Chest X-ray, PA view. Patient: 41 years old, sex M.
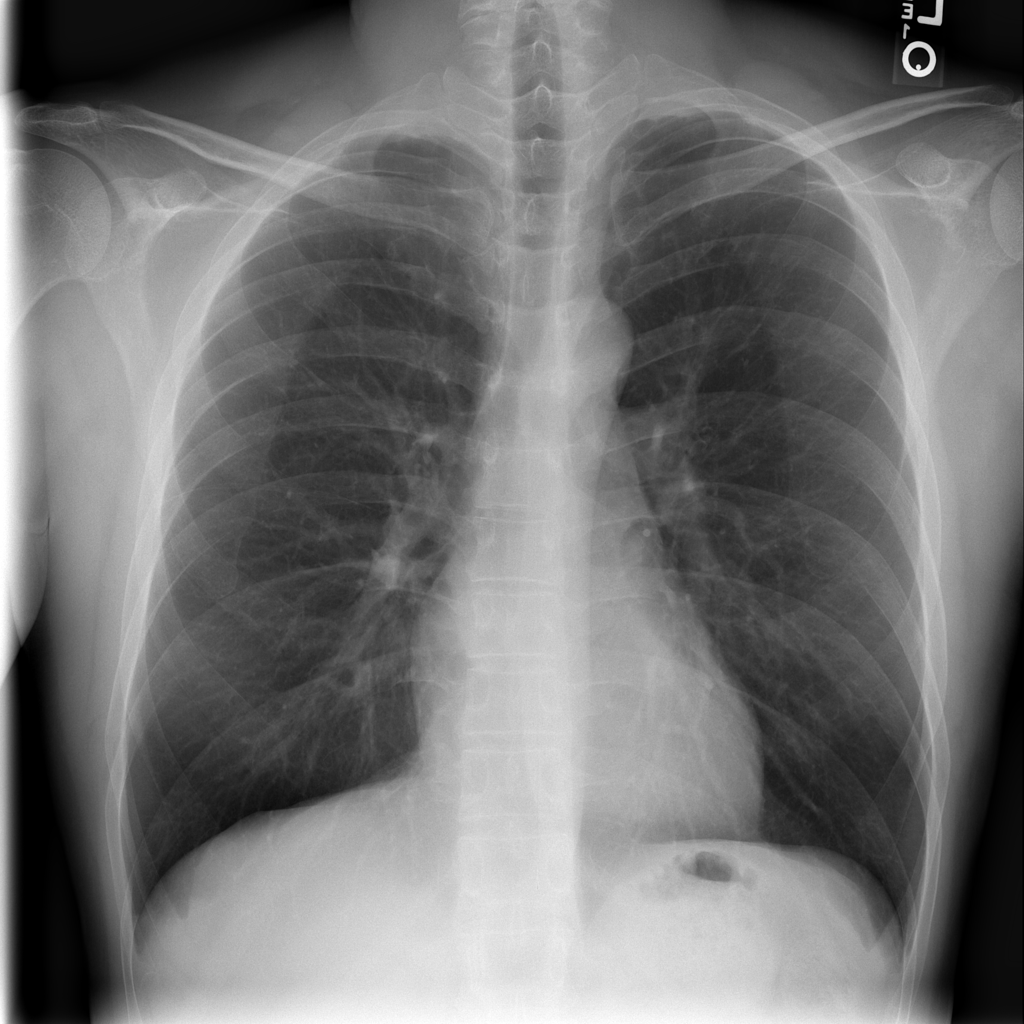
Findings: No Finding